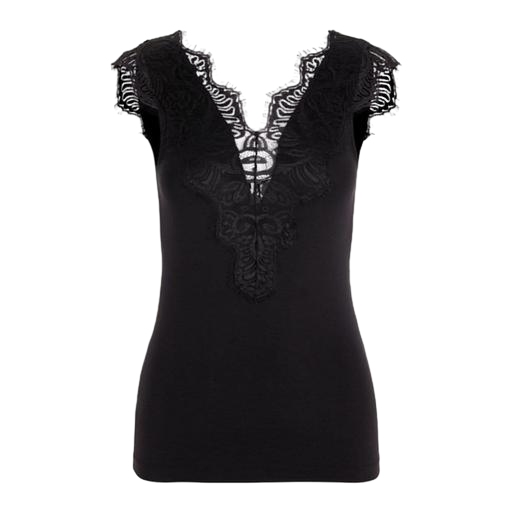
black top deep plunge cap sleeve, black lace-accented top, black lace front top, white background